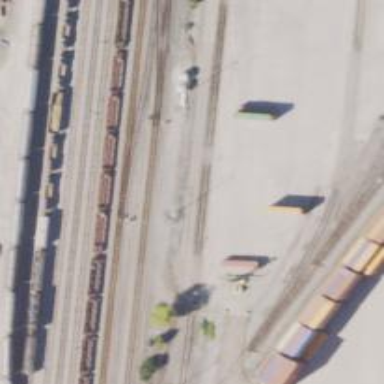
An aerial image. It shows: Railway crossover.